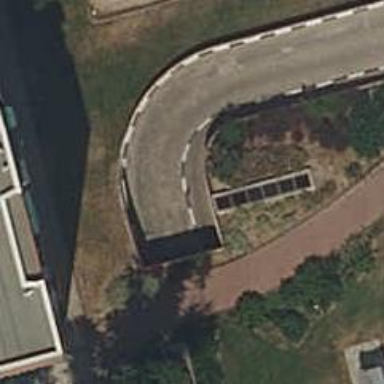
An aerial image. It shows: Parking entrance.